Interaction volume radius: 5 \u00c5
Interaction volume height: 25 \u00c5
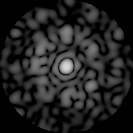
Disorder parameter: 0.7313